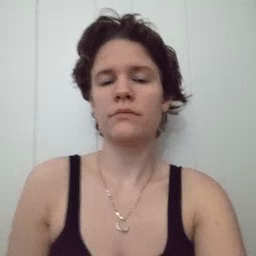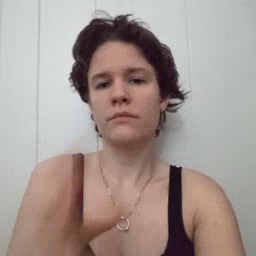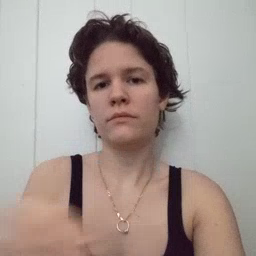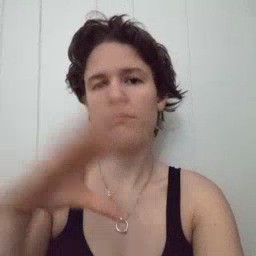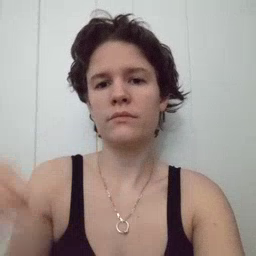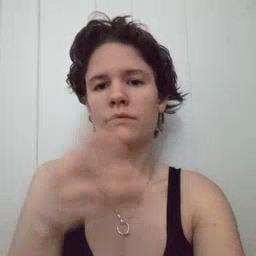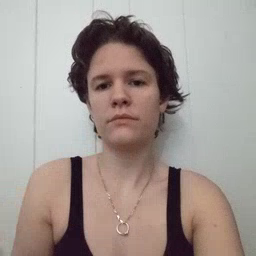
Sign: story